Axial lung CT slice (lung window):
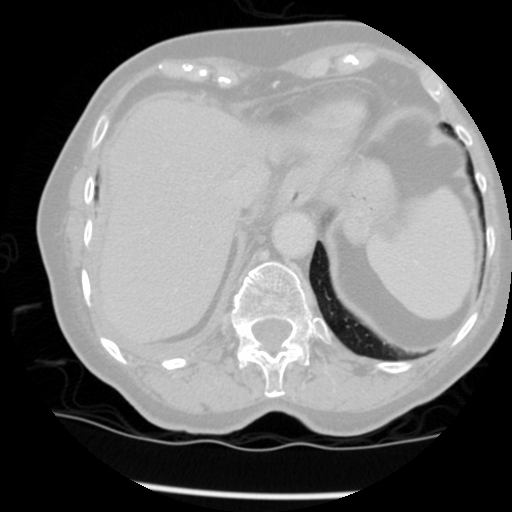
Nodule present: no